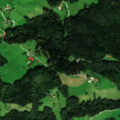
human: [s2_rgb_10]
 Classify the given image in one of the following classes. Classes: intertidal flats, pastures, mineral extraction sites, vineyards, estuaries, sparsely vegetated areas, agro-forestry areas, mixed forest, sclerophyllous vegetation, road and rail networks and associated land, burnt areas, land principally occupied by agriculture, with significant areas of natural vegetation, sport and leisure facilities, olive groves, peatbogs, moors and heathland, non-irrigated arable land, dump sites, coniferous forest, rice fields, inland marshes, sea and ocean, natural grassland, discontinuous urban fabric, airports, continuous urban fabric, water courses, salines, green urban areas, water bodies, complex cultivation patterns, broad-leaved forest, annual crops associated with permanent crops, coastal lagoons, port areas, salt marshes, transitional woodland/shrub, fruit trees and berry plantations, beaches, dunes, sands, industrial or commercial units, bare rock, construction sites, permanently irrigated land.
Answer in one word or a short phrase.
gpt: pastures, coniferous forest, mixed forest